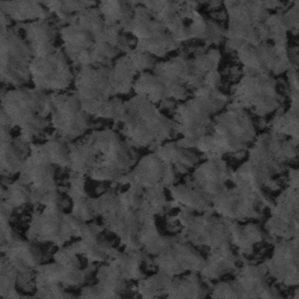
Label: frost